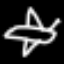
Label: airplane